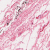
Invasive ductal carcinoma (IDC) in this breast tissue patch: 0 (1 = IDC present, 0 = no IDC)